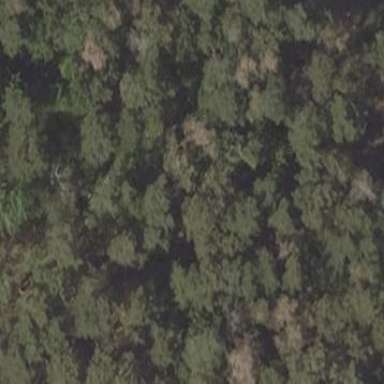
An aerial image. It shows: Forest area.